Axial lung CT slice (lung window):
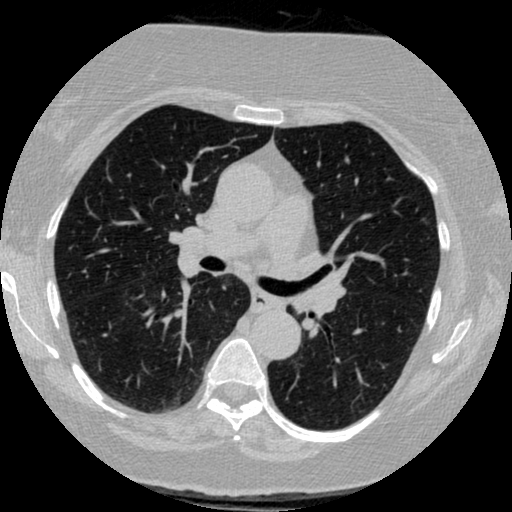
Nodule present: no